Question: I am facing one issue in Magento. I am having one Magento store with multi website functionality which containing approx 4500 products. I want to re-indexing product.
I had import 4500 product by csv through magento default functionality. after importing product the changes is not showing on front side so i went to index management and i found there are two indexes are in processing status
1 Product Attributes 2 Product Flat Data
I had already done following steps:
1 try to re-index it from admin side system->index management
2 try to do manually by calling php script
'''
require_once 'app/Mage.php';
umask( 0 );
Mage :: app( "default" );
$process = Mage::getSingleton('index/indexer')->getProcessByCode('catalog_product_flat');
$process->reindexAll();
'''
OR
'''
$indexingProcesses = Mage::getSingleton('index/indexer')->getProcessesCollection();
foreach ($indexingProcesses as $process) {
$process->reindexEverything();
}
'''
Also change the var/locks folder permission to 777 and also rename that folder and also try to delete the .lock file which was created in this lock folder but not got the solution.
I am not having SSH rights. So is there any other solution which will help me to solve re-indexing problem.
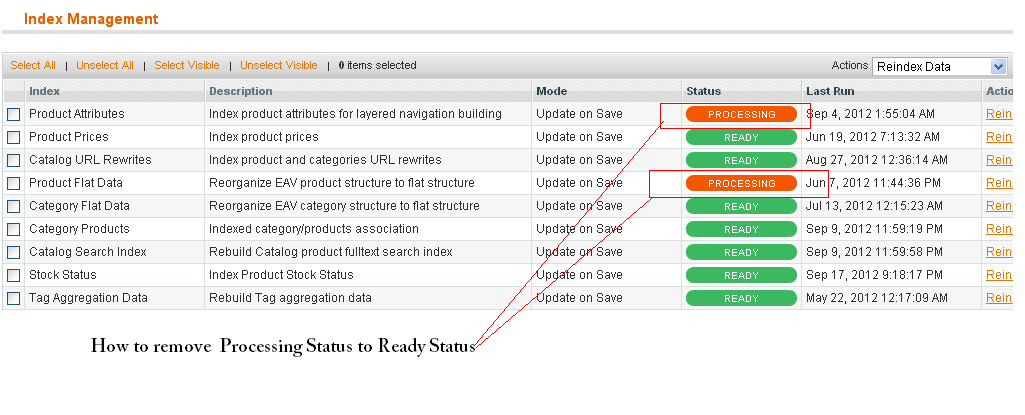
Answer: There are references to inexisting/deleted products in catalog_product_flat_% tables.
Try to truncate 'catalog_product_flat_%' tables (catalog_product_flat_1, catalog_product_flat_2, catalog_product_flat_3 etc.) in MySQL console or via phpMyAdmin:
'''
mysql > truncate table 'catalog_product_flat_1';
mysql > truncate table 'catalog_product_flat_2';
mysql > truncate table 'catalog_product_flat_3';
'''
Then reindex.